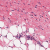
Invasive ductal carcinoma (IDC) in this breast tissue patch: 0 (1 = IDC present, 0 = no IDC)